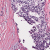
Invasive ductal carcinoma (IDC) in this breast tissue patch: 0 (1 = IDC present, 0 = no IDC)